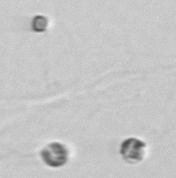
Label: Thalassiosira_sp_aff_mala